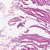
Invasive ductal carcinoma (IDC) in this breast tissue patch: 0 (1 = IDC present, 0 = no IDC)